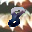
Label: 8